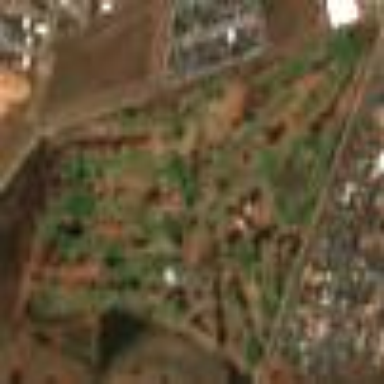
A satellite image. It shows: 18-hole golf course situated within leisure land.